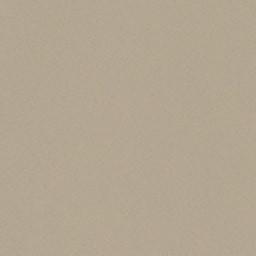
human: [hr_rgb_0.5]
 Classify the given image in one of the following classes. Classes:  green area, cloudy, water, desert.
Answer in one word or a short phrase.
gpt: desert